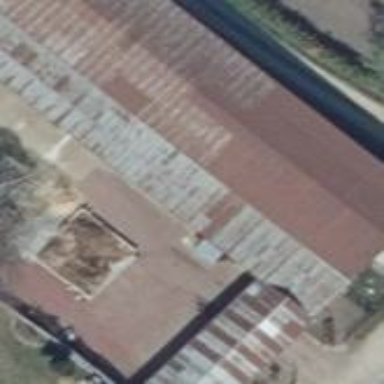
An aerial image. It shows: Farm building.